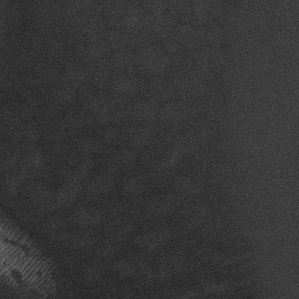
Label: frost